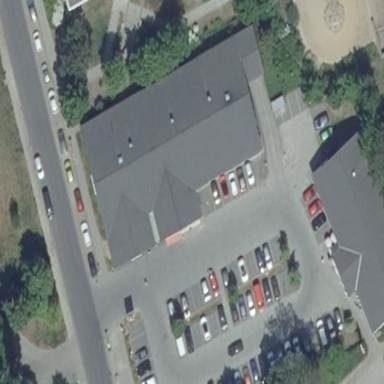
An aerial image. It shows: Retail building housing supermarket.